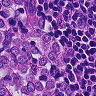
Metastatic tissue present: yes